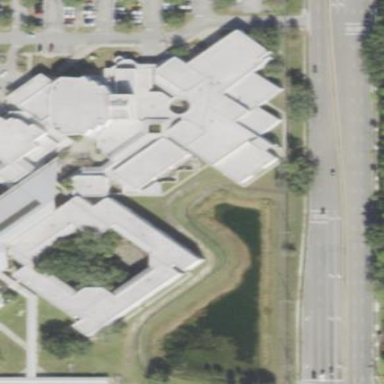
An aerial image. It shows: School building.